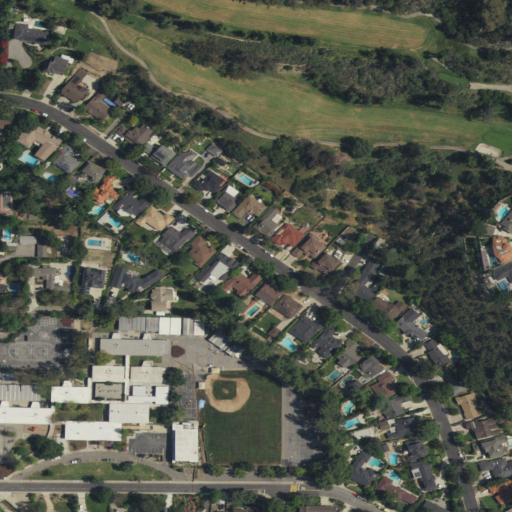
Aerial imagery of valley in California named Paradise Canyon containing low intensity development, open development, shrub, medium intensity development, and high intensity development